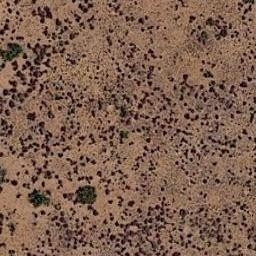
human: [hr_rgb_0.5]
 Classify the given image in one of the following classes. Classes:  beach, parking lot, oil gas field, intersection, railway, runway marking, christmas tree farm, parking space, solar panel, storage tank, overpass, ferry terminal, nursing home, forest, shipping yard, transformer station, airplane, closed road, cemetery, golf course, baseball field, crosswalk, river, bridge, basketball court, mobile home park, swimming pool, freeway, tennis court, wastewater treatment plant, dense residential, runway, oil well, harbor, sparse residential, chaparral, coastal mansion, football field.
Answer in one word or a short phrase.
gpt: chaparral